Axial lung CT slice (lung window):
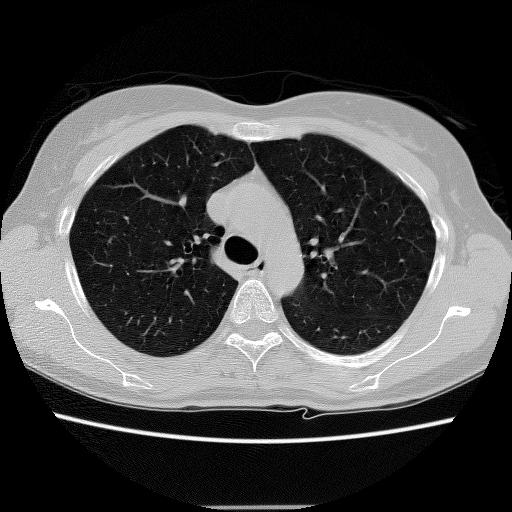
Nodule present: no